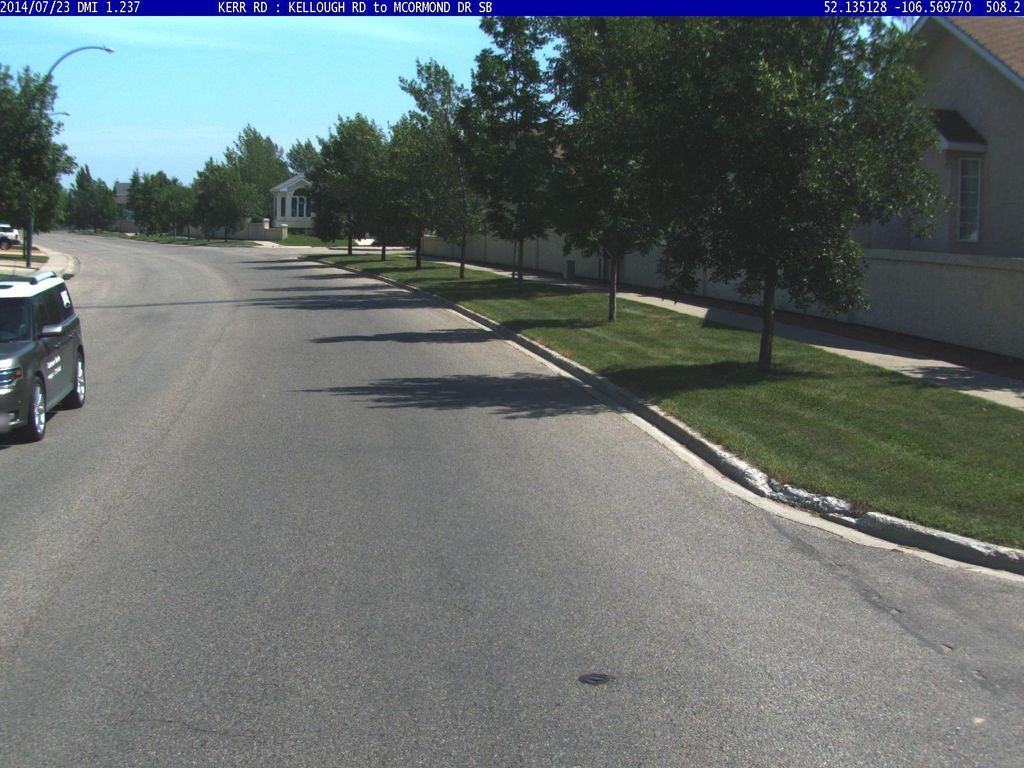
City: saskatoon